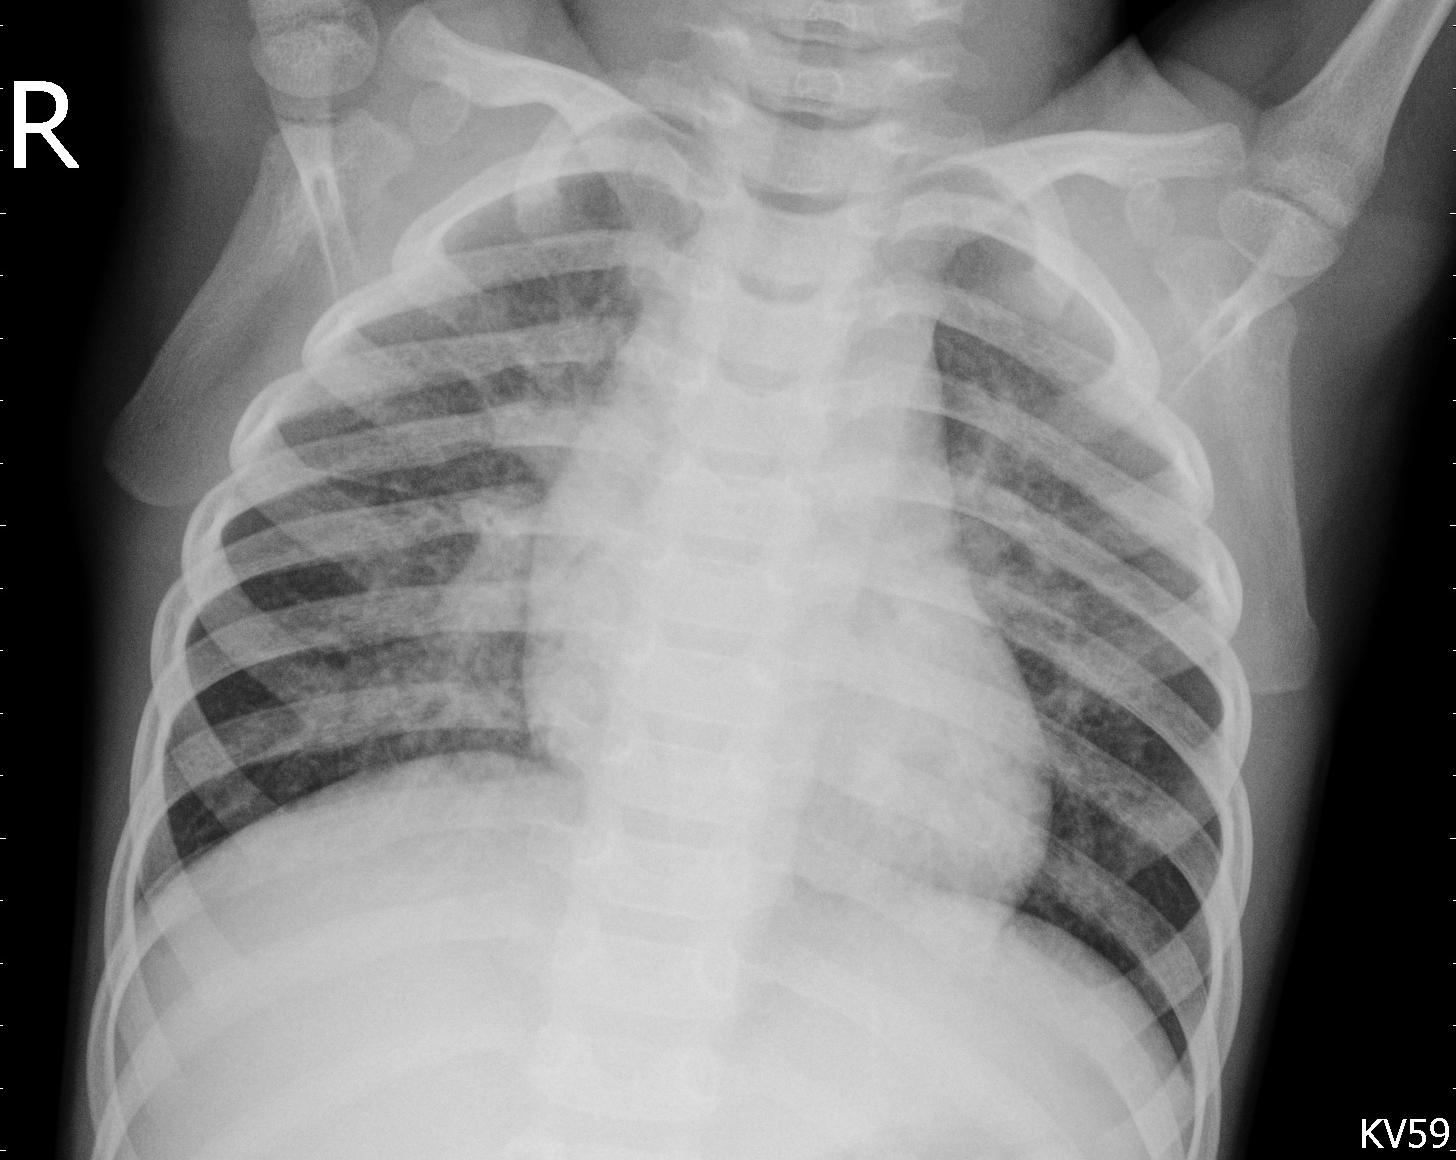
Diagnosis: PNEUMONIA